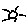
Label: sun